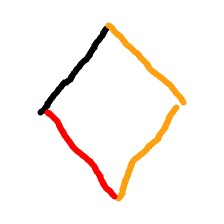
Shape: rhombus